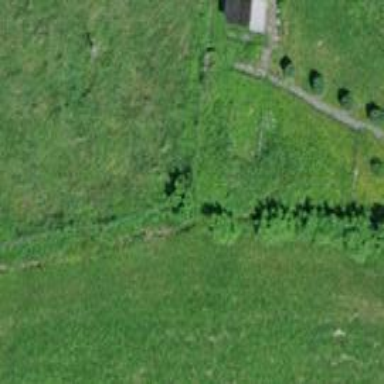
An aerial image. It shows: Ditch in the surroundings.